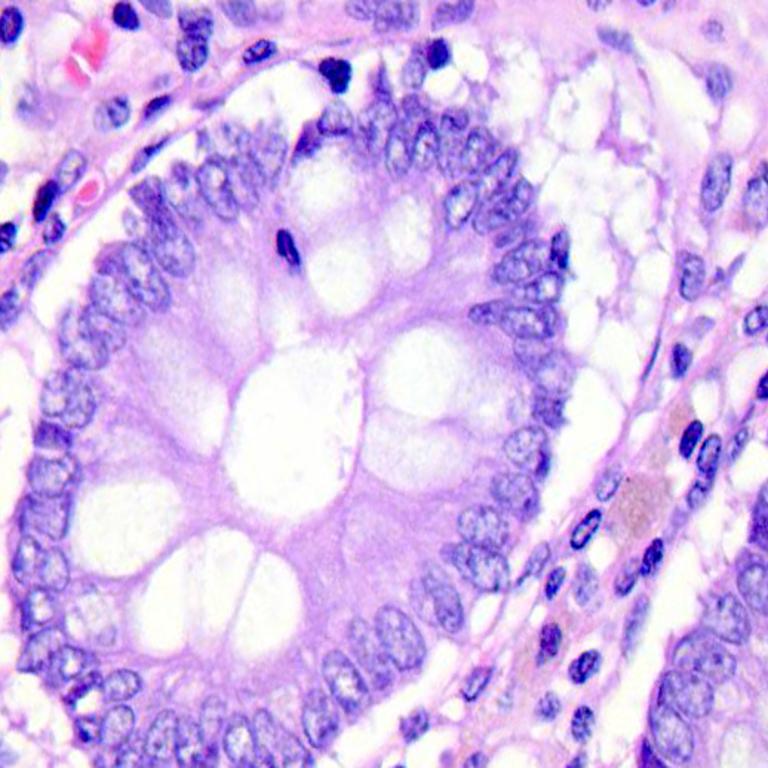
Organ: colon
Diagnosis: benign